Question: I have this code so far:
'''
CGPoint midLeft = CGPointMake(0, additionalHeight);
CGPoint bottomCenter = CGPointMake(self.bounds.size.width / 2, self.bounds.size.height);
CGPoint midRight = CGPointMake(self.bounds.size.width, additionalHeight);
CGPoint topRight = CGPointMake(self.bounds.size.width, 0);
CGPoint topLeft = CGPointMake(0, 0);
CGContextRef context = UIGraphicsGetCurrentContext();
CGContextMoveToPoint(context, midLeft.x, midLeft.y);
CGContextAddLineToPoint(context, midRight.x, midRight.y);
CGContextAddLineToPoint(context, topRight.x, topRight.y);
CGContextAddLineToPoint(context, topLeft.x, topLeft.y);
CGContextClosePath(context);
'''
Right now, it just draws me a rectangle, but I want it to draw me an arc, which reaches down to bottomCenter, like the shape at the top of this image:

I've tried CGContextAddArc and AddArcToPoint, and followed tutorials, but I can't figure out how to draw this kind of arc. Any help is appreciated.
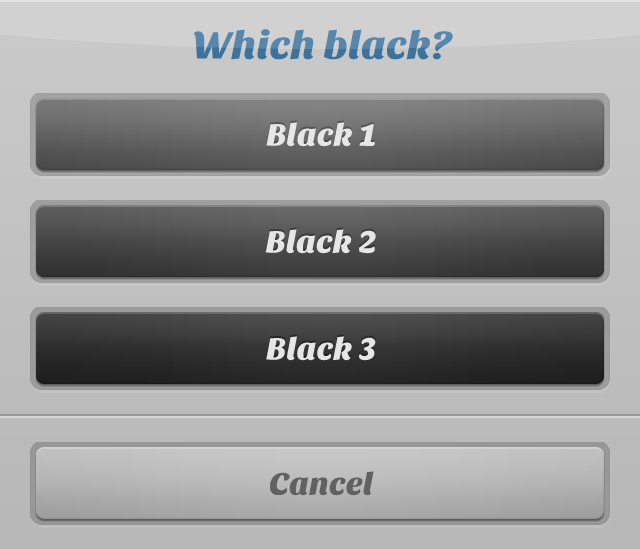
Answer: Check out this <URL>, it covers arcs and paths. The result is almost the same as what you're aiming for.
My recommendation is to do his whole Core Graphics 101 series, it's really good.
You could also use <URL> you can easily create a arc-like shape.
I havent tested the code below, but it should create something like this:

'''
UIBezierPath *path = [UIBezierPath bezierPath];
[path moveToPoint:CGPointMake(0, 10)];
[path addQuadCurveToPoint:CGPointMake(200, 10) controlPoint:CGPointMake(100, 5)];
[path addLineToPoint:CGPointMake(200, 0)];
[path addLineToPoint:CGPointMake(0, 0)];
[path closePath];
CGContextAddPath(context, path.CGPath);
[[UIColor redColor] set];
CGContextFillPath(context);
'''
Hope this is to any help.